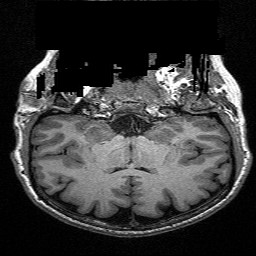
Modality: T1w
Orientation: sagittal
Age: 34
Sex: female